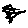
Label: tree